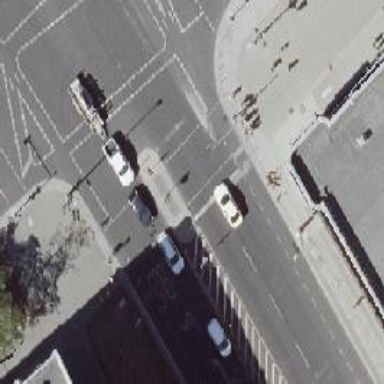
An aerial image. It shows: Footway crossing with traffic signals and island in the middle.